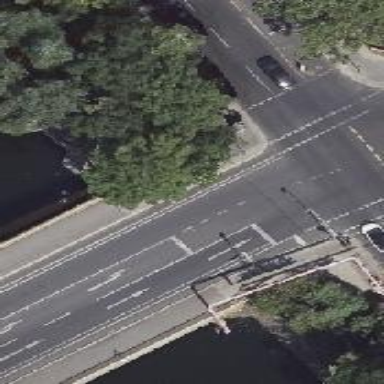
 and exclusive cycle lanes on both sides as well."